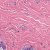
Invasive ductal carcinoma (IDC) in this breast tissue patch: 0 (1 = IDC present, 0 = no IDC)